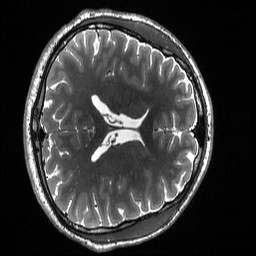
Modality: T2w
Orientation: axial
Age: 24
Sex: male